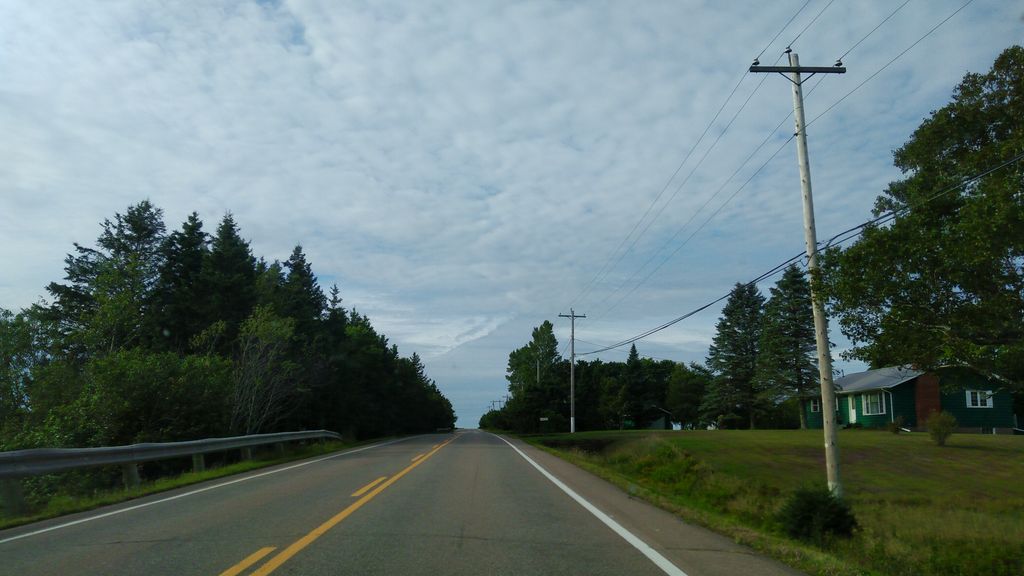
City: charlottetown